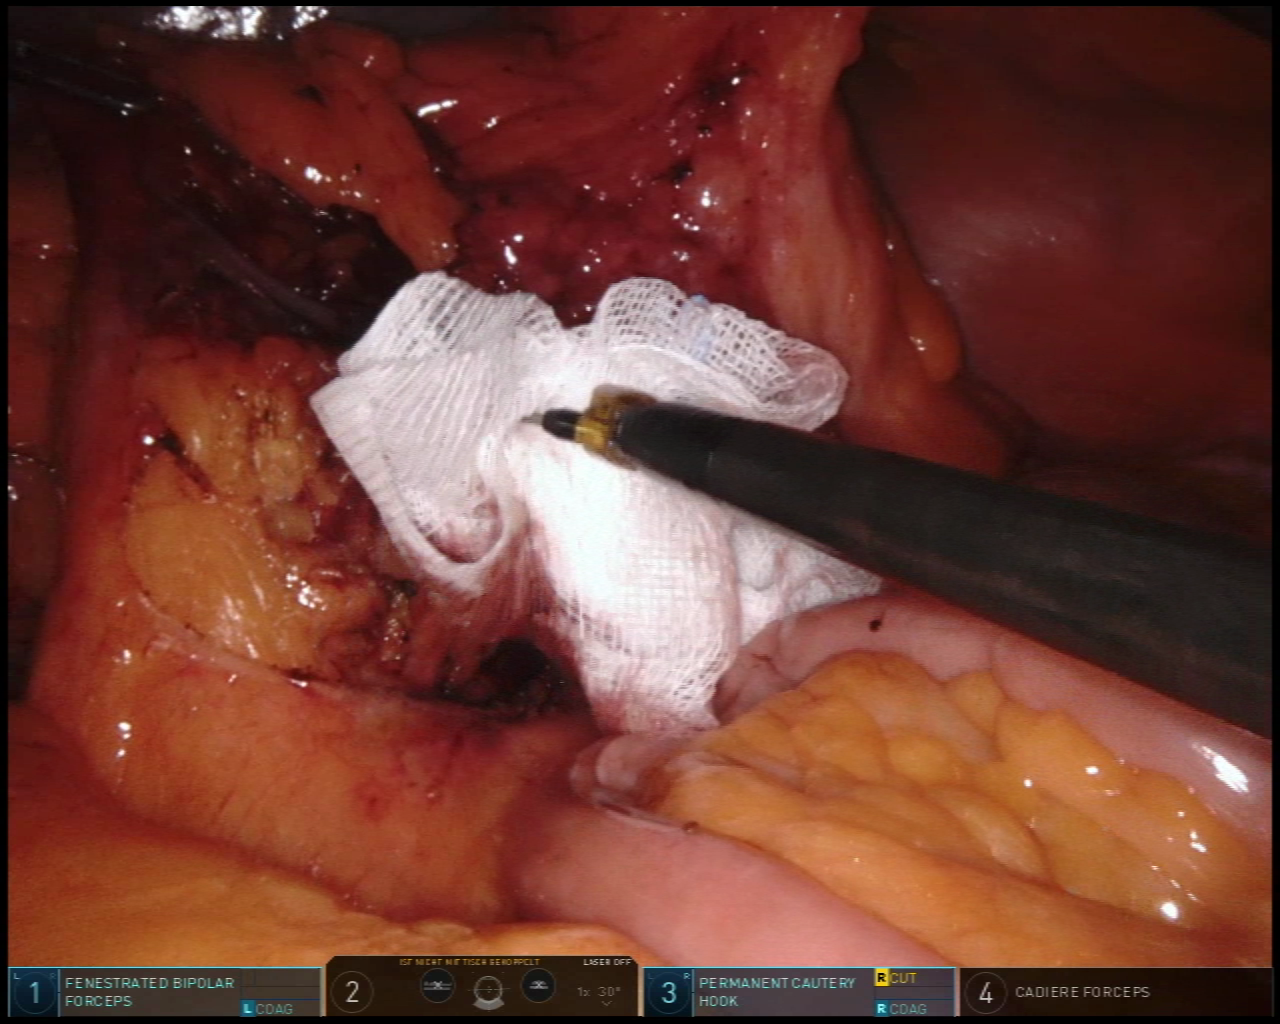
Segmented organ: small_intestine
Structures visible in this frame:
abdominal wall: yes
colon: no
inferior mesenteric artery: no
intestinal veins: no
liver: no
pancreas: no
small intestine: yes
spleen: no
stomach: no
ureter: no
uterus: no
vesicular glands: no